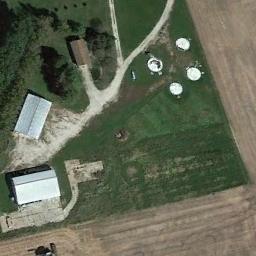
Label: sparse_residential